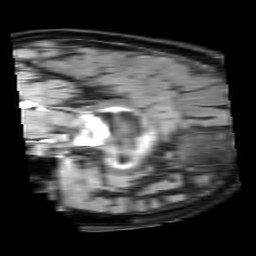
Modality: FLAIR
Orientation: sagittal
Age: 80
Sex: female
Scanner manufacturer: siemens
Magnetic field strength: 3 T
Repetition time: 9 s
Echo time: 0.099 s